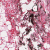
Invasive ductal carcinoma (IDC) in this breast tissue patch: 0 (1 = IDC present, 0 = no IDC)